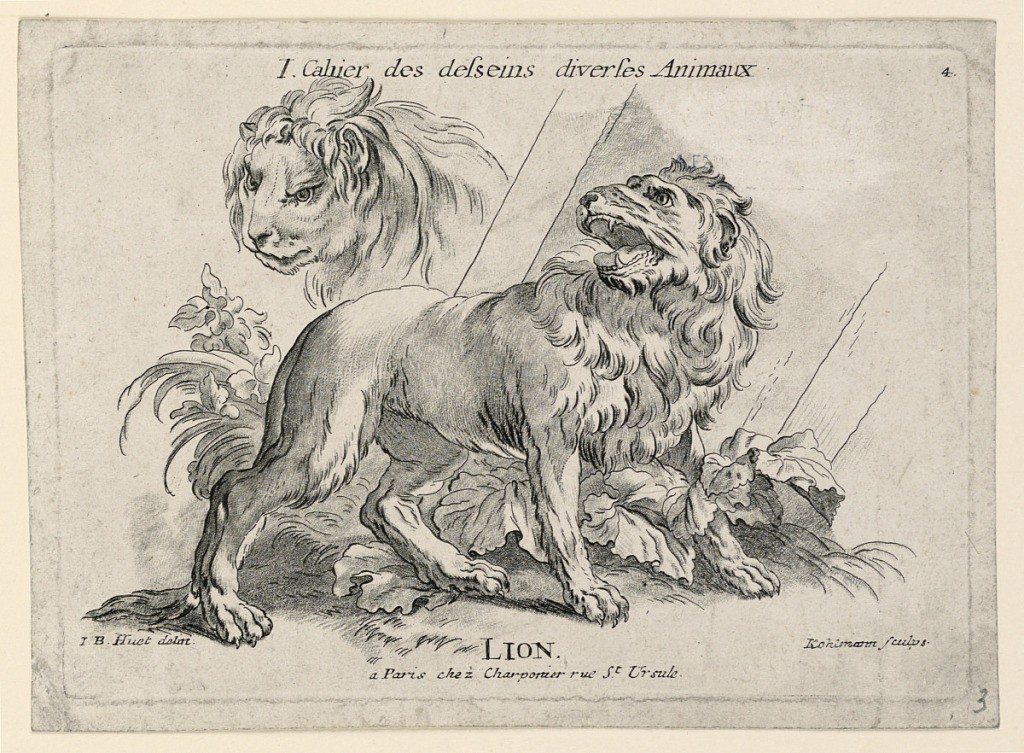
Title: Studies of Lions, Plate 4 from "Cahier des Desseins Diverses Animeaux"
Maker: Jean-Baptiste Huet, French, 1745 – 1811
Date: ca. 1772
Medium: Engraving in crayon manner on paper
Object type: Engraving
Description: A lion seen standing from the right, and the head and man of another. Engraver's and designer's names below.